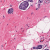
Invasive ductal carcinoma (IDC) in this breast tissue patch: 0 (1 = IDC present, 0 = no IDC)